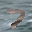
Label: 7